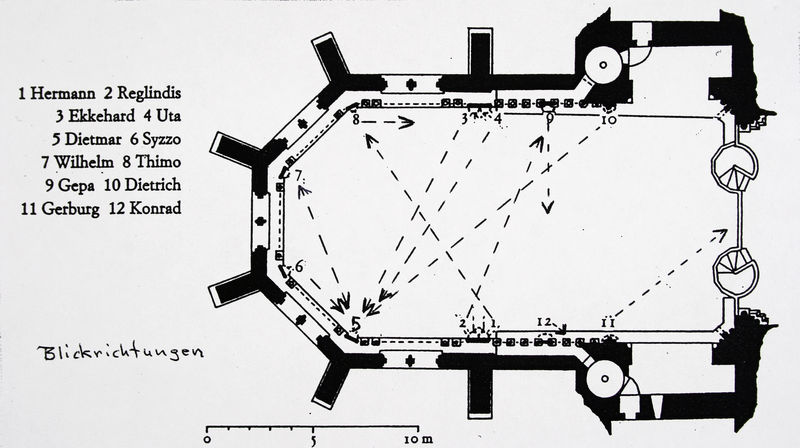
Titel: Grundriss des Westchors mit Blickrichtungen der Stifterfiguren
Standort: Naumburg (Saale)
Institution: Dom
Schlagwörter: flügel, pfeiler, schwarz, skizze, säulen, weiss, zeichnung, blick, gebäude, weg, architektur, barock, kirche, wege, bühne, schrift, mauer, linien, saal, figuren, treppe, zahlen, halle, oben, eingang, türme, dom, schwarz-weiß, schema, namen, chorschranke, kirchenschiff, lettner, statuen, blickrichtung, mauern, apsis, konstruktion, chor, richtung, plan, blickkontakt, heilige, wendeltreppe, nummern, pfeile, anordnung, reihenfolge, grundriss, wilhelm, massstab, aufriss, bauplan, atrium, hallenkirche, kapellen, skala, masstab, grunsriss, maßangabe, strebepfeiler, meter, chorraum, orientierung, positionen, blickrichtungen, tell, liste, verzeichnis, stifterfiguren, naumburg, schemazeichnung, hermann, anzeigen, bewegungsablauf, grabmäler, zahle, figurenschmuck, konrad, kaptelle, nauburg, positionsplan, presbyterium, uta, preil, gräbder, dietmar, gerburg, polyvalenz, blickrichtungen+fenster, syzzo, thimo, 10m, ofeile